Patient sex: M
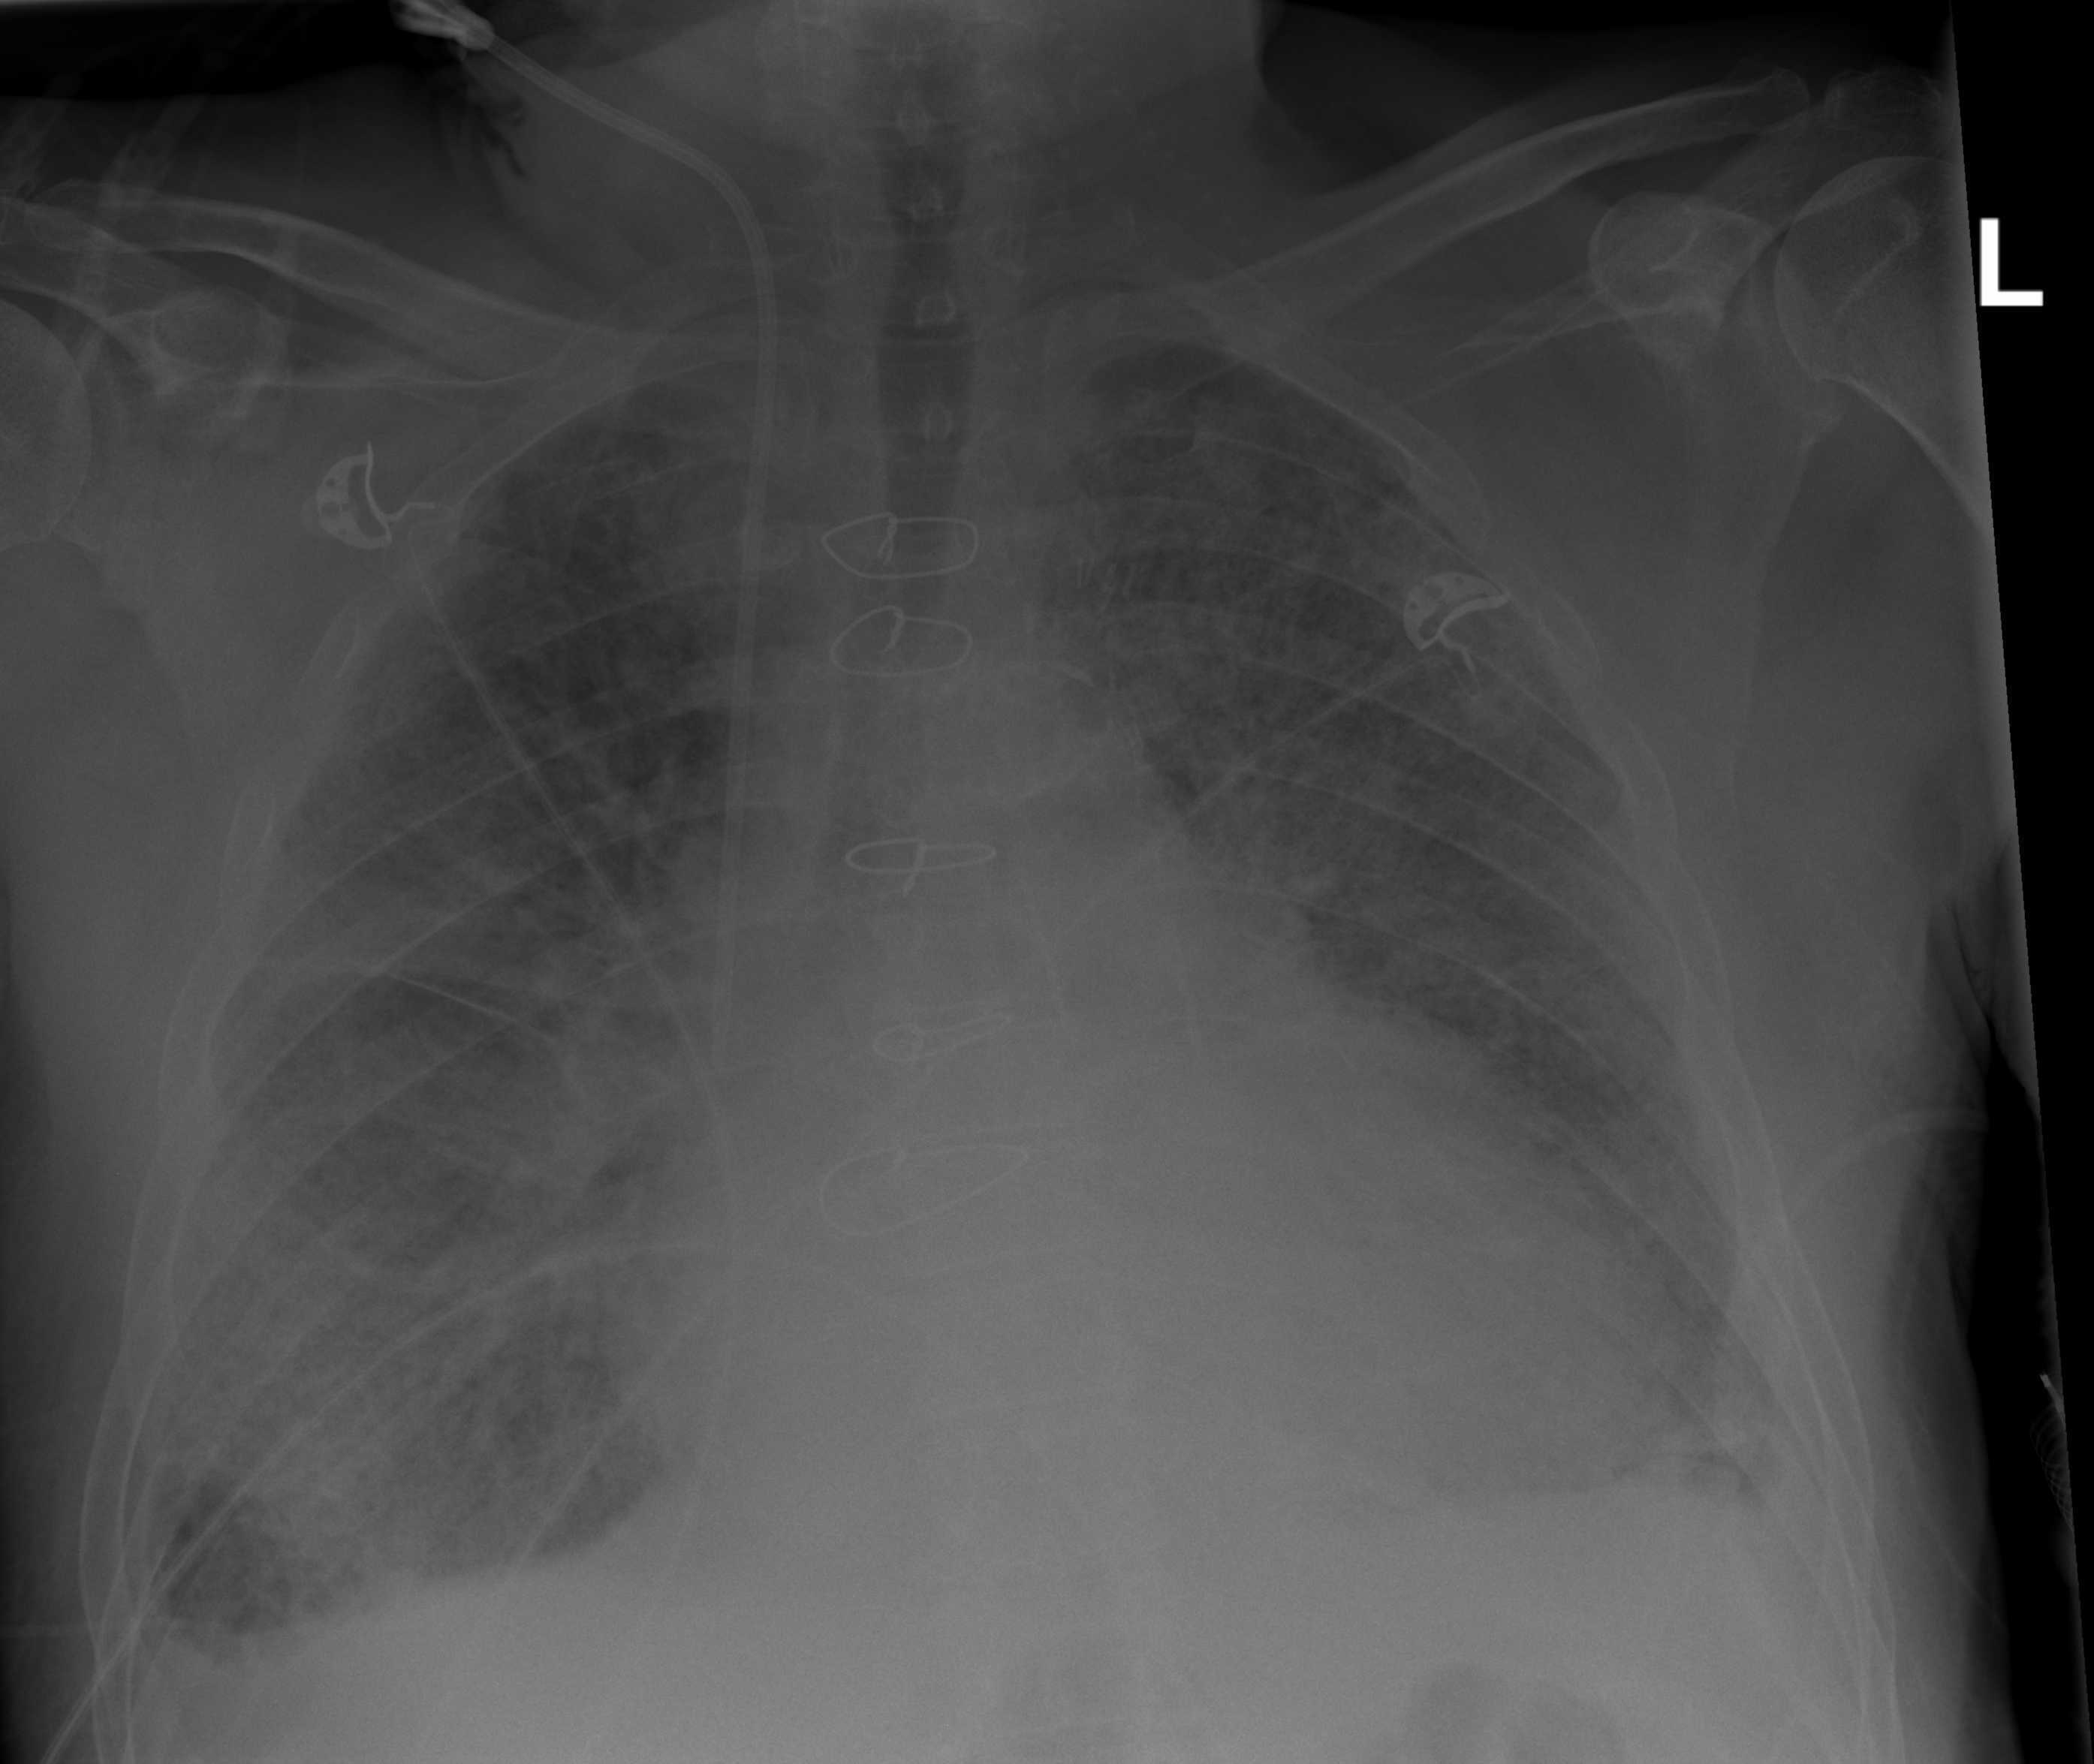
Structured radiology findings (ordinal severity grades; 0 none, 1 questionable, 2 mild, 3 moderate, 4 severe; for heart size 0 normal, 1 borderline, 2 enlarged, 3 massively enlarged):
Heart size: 2
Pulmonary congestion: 2
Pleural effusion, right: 2
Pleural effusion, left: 2
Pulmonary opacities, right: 3
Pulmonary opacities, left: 3
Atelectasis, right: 3
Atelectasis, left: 3